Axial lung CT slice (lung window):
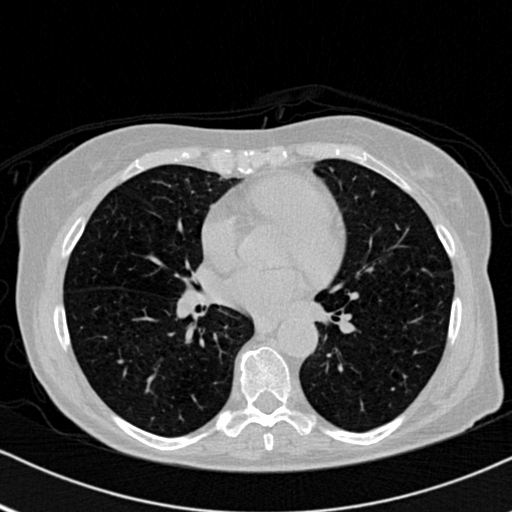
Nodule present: no